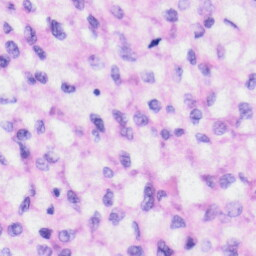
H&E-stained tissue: Liver